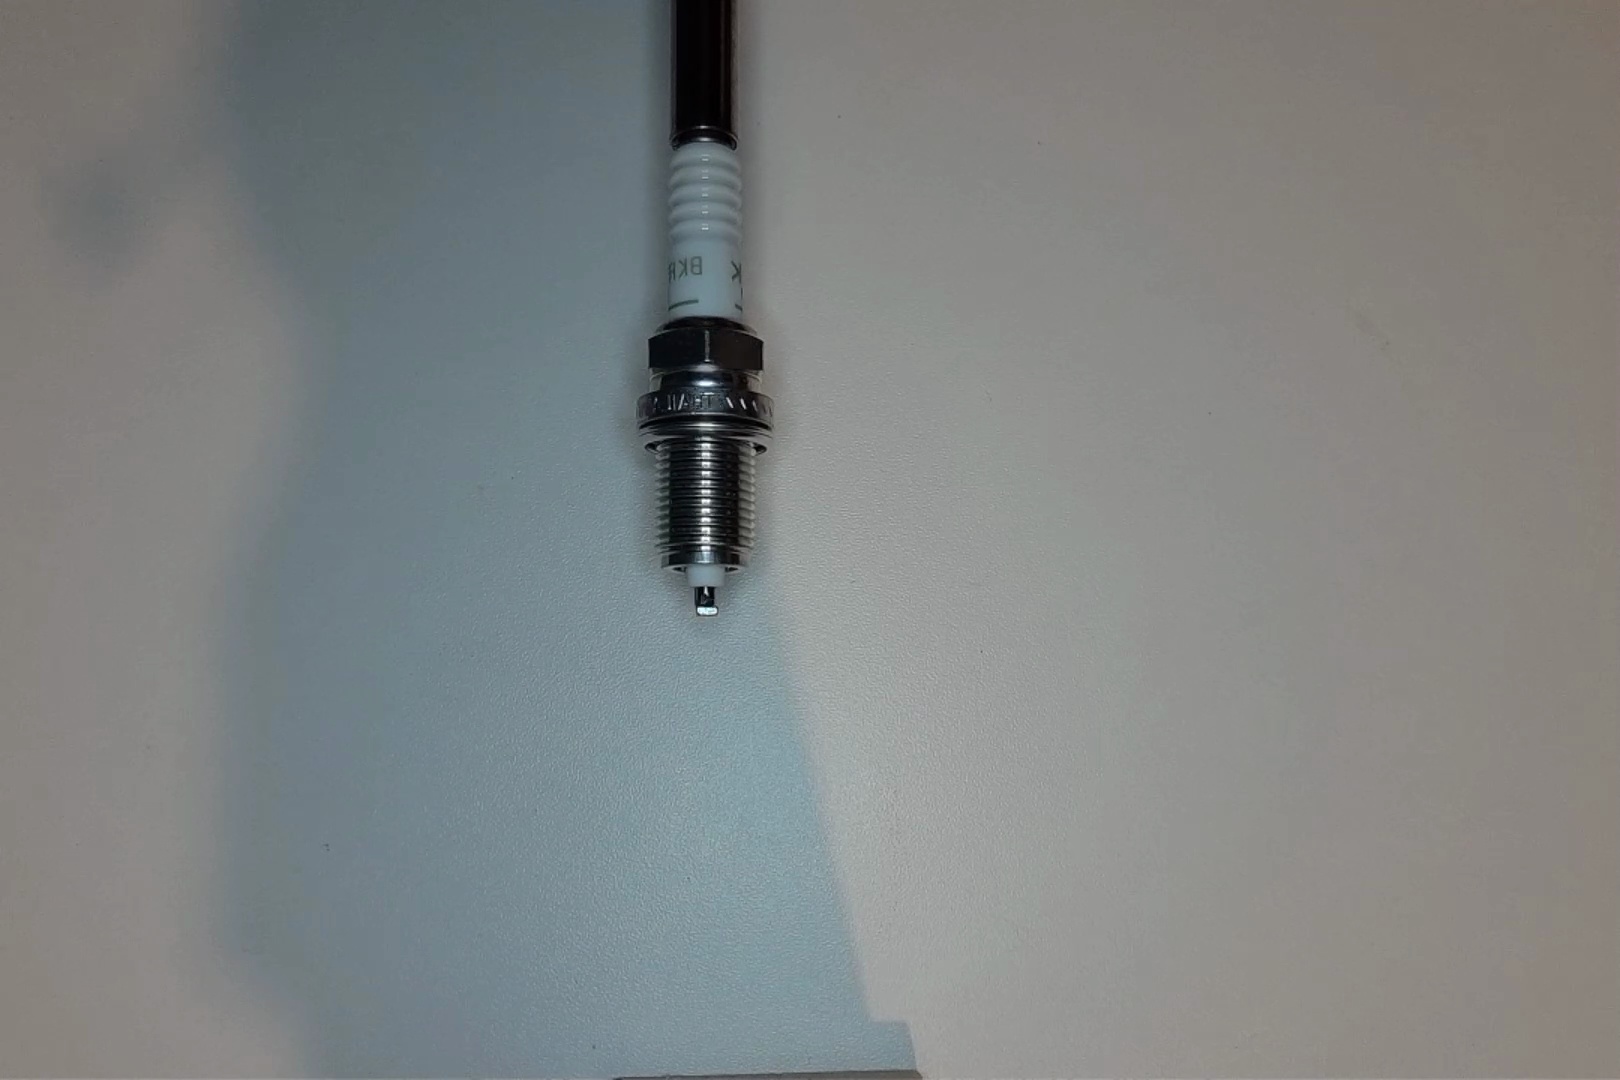
Label: normal